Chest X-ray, PA view. Patient: 43 years old, sex F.
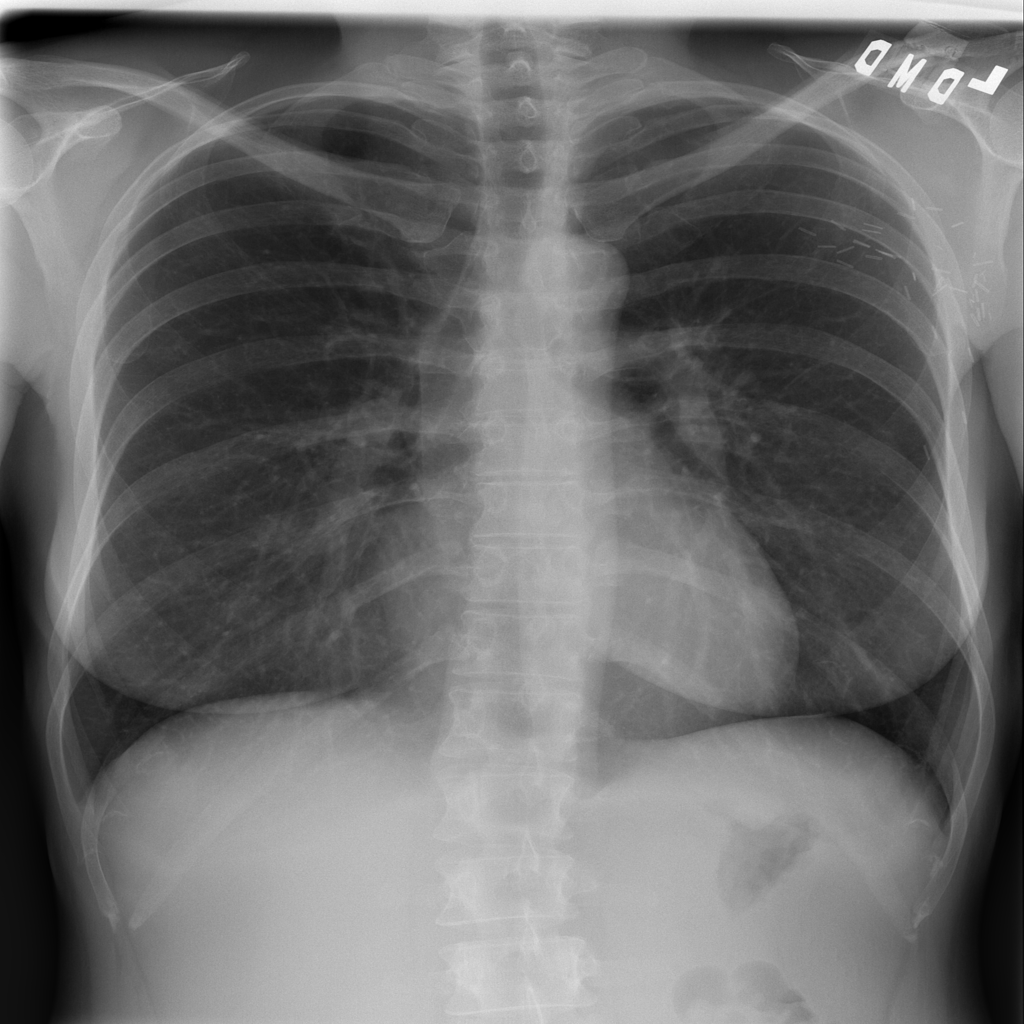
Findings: No Finding